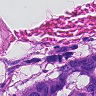
Metastatic tissue present: yes